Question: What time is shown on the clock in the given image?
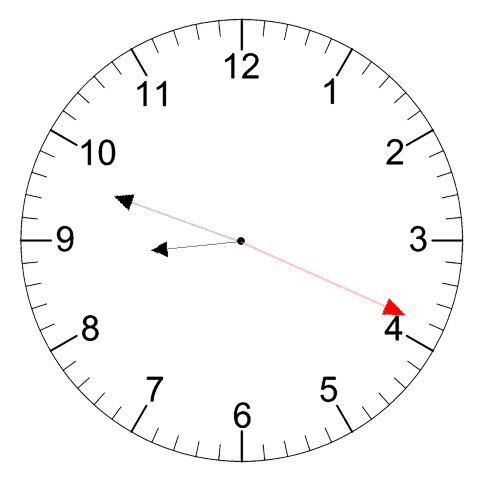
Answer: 08:48:19